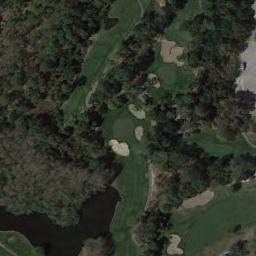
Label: golf_course